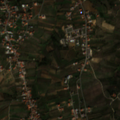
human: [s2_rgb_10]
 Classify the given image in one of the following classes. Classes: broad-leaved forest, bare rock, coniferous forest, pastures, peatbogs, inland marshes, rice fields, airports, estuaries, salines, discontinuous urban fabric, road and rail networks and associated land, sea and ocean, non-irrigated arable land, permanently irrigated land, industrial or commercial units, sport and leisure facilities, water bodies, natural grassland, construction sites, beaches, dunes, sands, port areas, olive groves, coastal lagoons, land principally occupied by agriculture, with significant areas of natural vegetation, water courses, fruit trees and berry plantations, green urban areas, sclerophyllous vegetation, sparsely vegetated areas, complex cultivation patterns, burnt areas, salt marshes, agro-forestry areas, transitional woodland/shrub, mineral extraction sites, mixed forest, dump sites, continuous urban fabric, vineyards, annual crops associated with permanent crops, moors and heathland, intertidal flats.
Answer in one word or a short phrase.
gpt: discontinuous urban fabric, vineyards, complex cultivation patterns, mixed forest